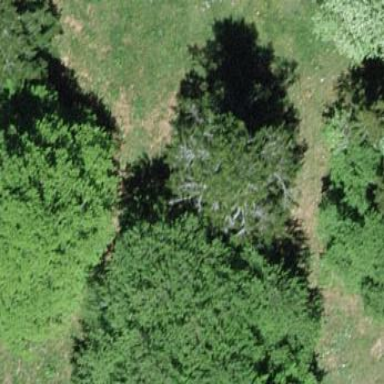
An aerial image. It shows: Evergreen needle-leaved forest.